Question: Actually,I have a 'multiselect option' to select,But now i can able to select a parent & there child alone,But now i want to select a 'Group With its parent & Child',
So if i select a group all the parent & child in the group should have be moved with the group,So help me....
Here is my example code
'''
<script src="./jquery.min.js"></script>
<script type="text/javascript">
var me = jQuery || $.noConflict();
me(document).ready(function() {
if((me('ul li ul li ul li').children().length) == 0 ) {
me('ul li ul li ul li').addClass("list");
}
me('ul li ul li').click(function() {
me('ul li ul li').removeClass("list_state");
if((me(this).children().length) > 0 ) {
me(this).addClass("list_state");
me('.list_state').click(function() {
$val = me(this).prop("tagName").toLowerCase();
$txt = me(this).text();
me('#result').html($txt).wrapInner('<'+$val+'>');
});
}
});
me('li.list').click(function() {
$val = me(this).prop("tagName").toLowerCase();
$txt = me(this).text();
me('#result').html($txt).wrapInner('<'+$val+'>');
});
});
</script>
<ul>
<li id="level-0">India
<ul>
<li id="level-0-3">Tamil nadu
<ul>
<li>Chennai</li>
<li>Trichy</li>
<li>Madurai</li>
<li>Kanya kuamri</li>
</ul>
</li>
</ul>
</li>
<li id="level-1">United Kingdom
<ul>
<li id="london">London
<ul>
<li>London1</li>
<li>London2</li>
<li>London3</li>
<li>London4</li>
</ul>
</li>
</ul>
</li>
</ul>
<div id="result"></div>
'''
If i select a group (i.e) India then 'all the childs under this group should be moved' to right column as like jquery ui multiselect option
I have attached an example screenshot below..

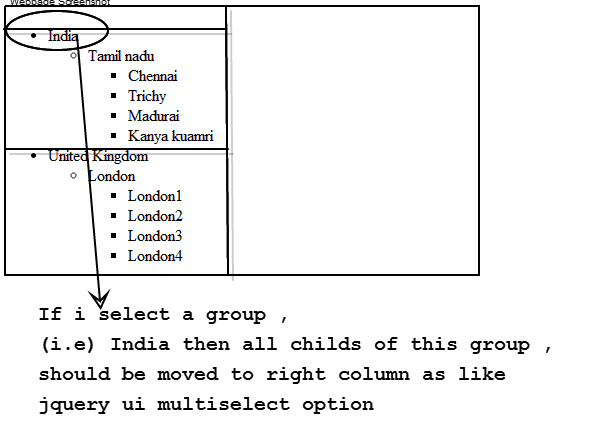
Answer: ## Check this fiddle
In the above fiddle only the text within clicked 'li' and its successor 'li's' will be displayed:
'''
$('ul').on('click','li',function(){
$('#result').html($(this).text());
return false;
});
'''
---
## Updated code in response to comment
(slight change added 'class="par"' to and )
'''
<ul>
<li id="level-0" class="par">India
<ul>
<li id="level-0-3" class="par">Tamil nadu
<ul>
<li>Chennai</li>
<li>Trichy</li>
<li>Madurai</li>
<li>Kanya kuamri</li>
</ul>
</li>
</ul>
</li>
<li id="level-1" class="par">United Kingdom
<ul>
<li id="london" class="par">London
<ul>
<li>London1</li>
<li>London2</li>
<li>London3</li>
<li>London4</li>
</ul>
</li>
</ul>
</li>
</ul>
<div id="result"></div>
'''
'''
$('ul').on('click','li',function(){
$('#result').html($(this).html());
if($(this).attr('class')=="par")
{
return false;
}
});
'''
Added little for look.(Do CSS change as needed)
'''
html,body{
margin:0px;
padding:0px;
width:100%;
}
ul{
width:50%;
display:table-cell;
border:1px solid black;
}
div{
width:50%;
display:table-cell;
border:1px solid black;
}
'''